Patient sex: M
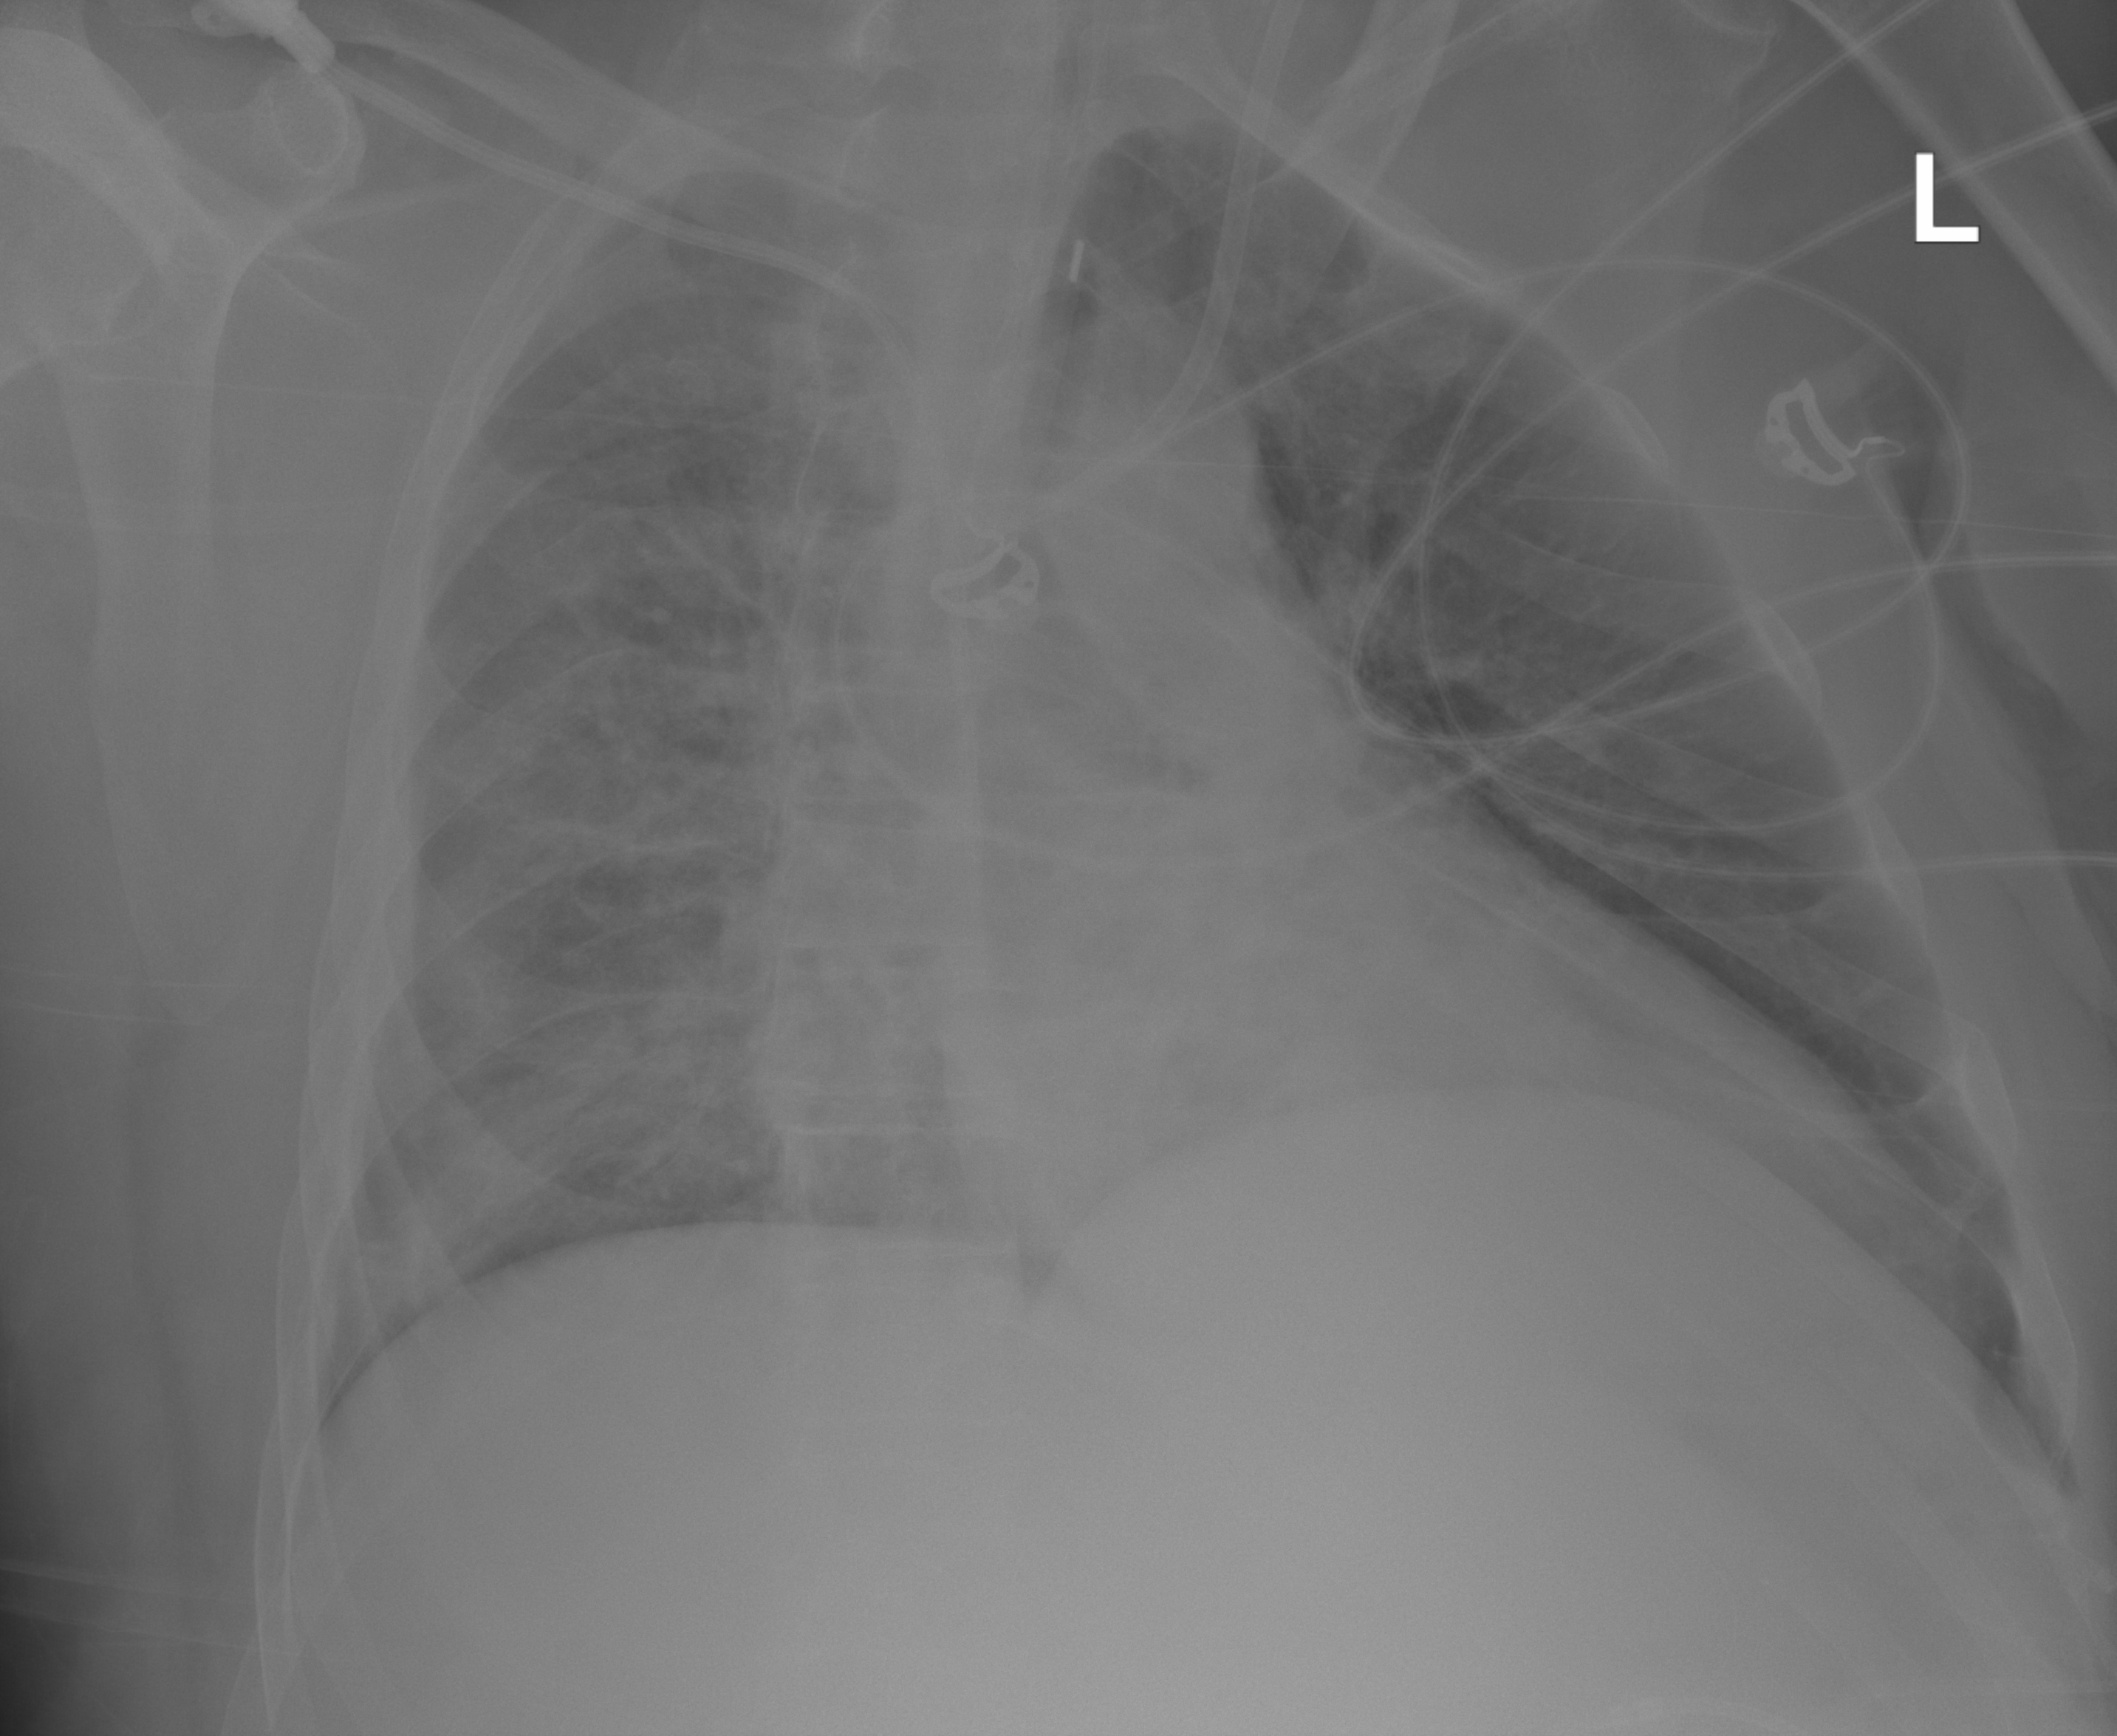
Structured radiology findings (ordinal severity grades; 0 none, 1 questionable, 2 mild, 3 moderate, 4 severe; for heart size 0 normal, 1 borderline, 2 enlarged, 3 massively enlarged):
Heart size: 1
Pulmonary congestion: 0
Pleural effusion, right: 0
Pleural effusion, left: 0
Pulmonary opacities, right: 3
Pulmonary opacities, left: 2
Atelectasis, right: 2
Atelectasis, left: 2